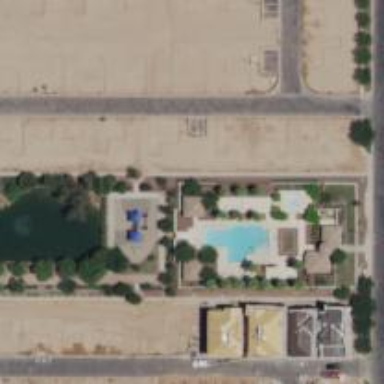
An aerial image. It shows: Swimming pool located in leisure land.